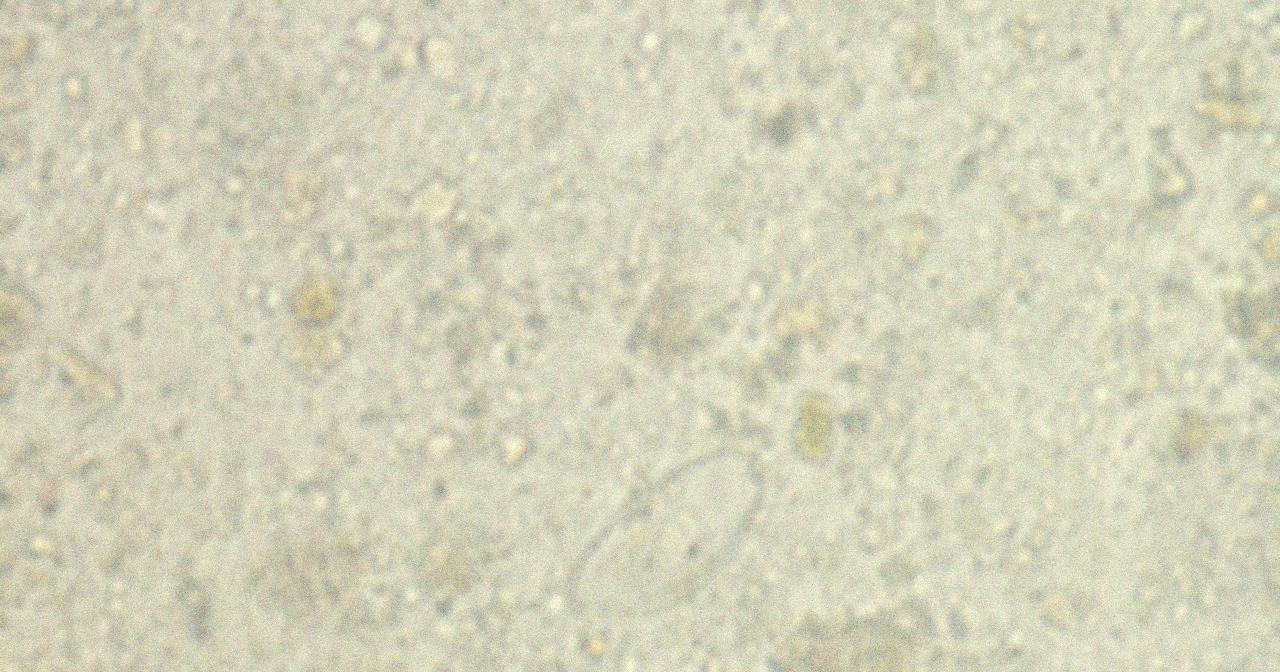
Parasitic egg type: Enterobius vermicularis